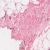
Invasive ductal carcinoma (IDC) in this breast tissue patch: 0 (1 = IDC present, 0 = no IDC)